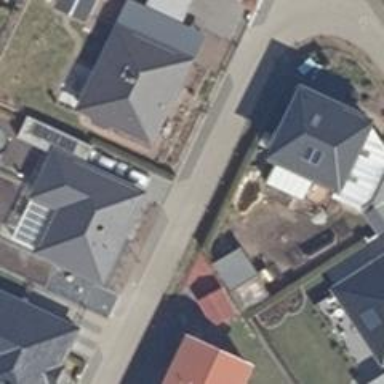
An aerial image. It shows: Smoothly paved residential road.